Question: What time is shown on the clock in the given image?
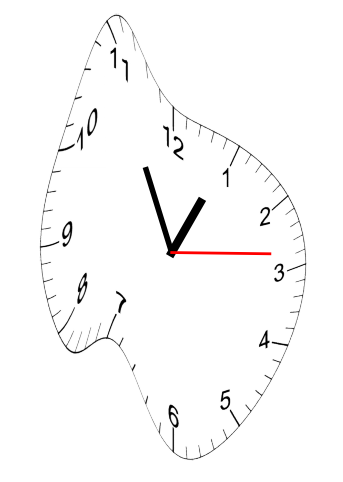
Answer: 12:55:14